Question: In my CSS code, I'm using 2 clip-path 'polygon()', but the second that is just under the first won't be stick to the bottom left corner of the first div. Here is a screenshot...

... and my code:
'''
.container1 {
z-index: 1;
background-image: url('/assets/images/esron.gif');
background-size: cover;
width: 100vw;
height: 50vh;
clip-path: polygon(0px 40vh,100vw 50vh,100vw 0,0 0);
}
.cd-container {
width: auto;
height: 30vh;
background-color: white;
text-align: center;
padding: 20px;
font-family: 'Ewert', cursive;
font-size: 40px;
clip-path: polygon(0px 10vh,100vw 20vh,100vw -30vh,0 0)
}
'''
'''
<div class="container1">
</div>
<div class="cd-container">
<p>
Lorem Ipsum
</p>
</div>
'''
Thanks!
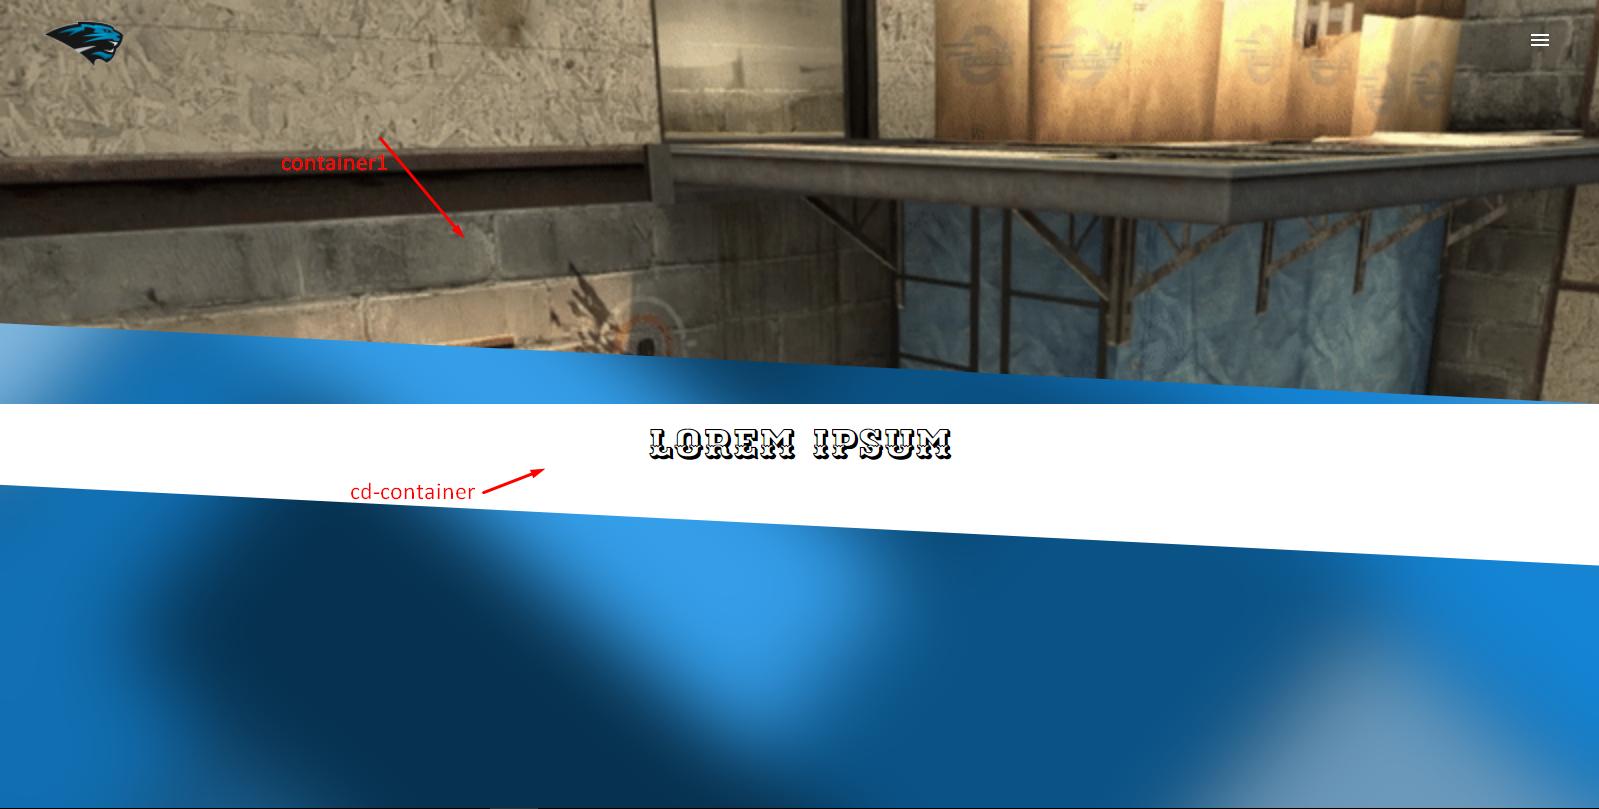
Answer: That's because 'clip-path' doesn't change the hitbox of divs, it only puts a mask on top of them. You could solve this problem by wrapping '.container1' and set it's background-color to white:
'''
<div class="wrapper">
<div class="container1"></div>
</div>
<div class="cd-container">
...
</div>
'''
'''
.wrapper {
background-color: white;
}
...
'''